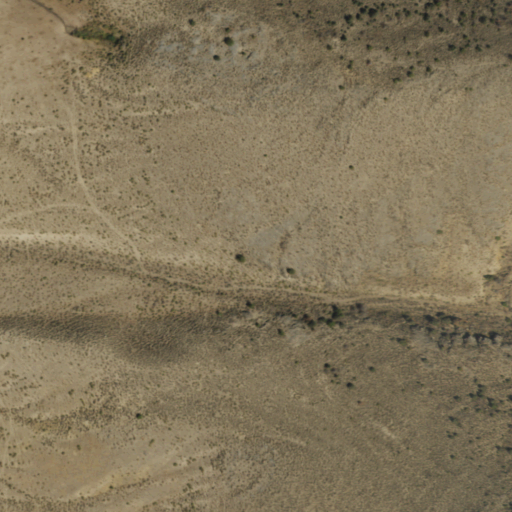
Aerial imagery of valley in Nevada named Grayson Canyon containing only shrub